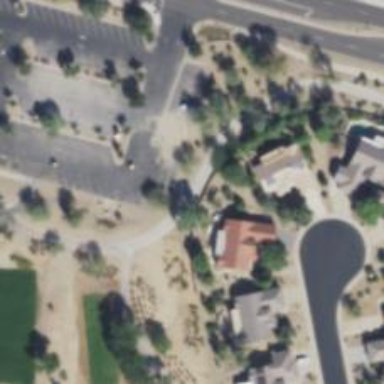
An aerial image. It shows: Path for golf carts.